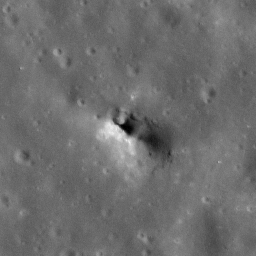
Pit: Copernicus 13a
Host crater: Copernicus
Host type: impact_melt
Lunar coordinates: latitude 10.186, longitude 339.873